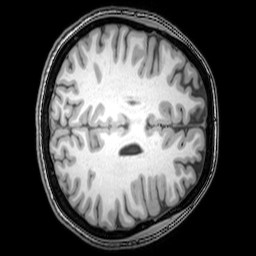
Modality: T1w
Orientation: axial
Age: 22
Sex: female
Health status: healthy
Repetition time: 0.081 s
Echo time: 0.037 s